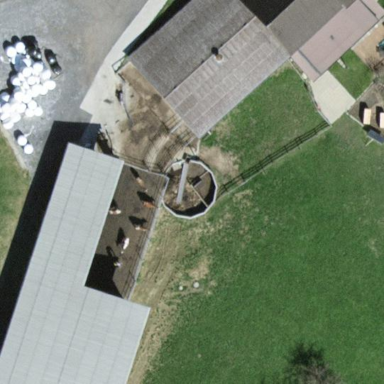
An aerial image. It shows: Farmyard area.